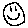
Label: smiley face